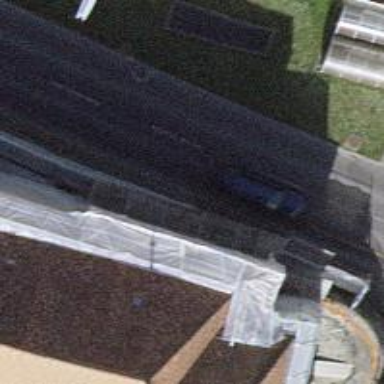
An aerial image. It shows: Asphalt sidewalk.